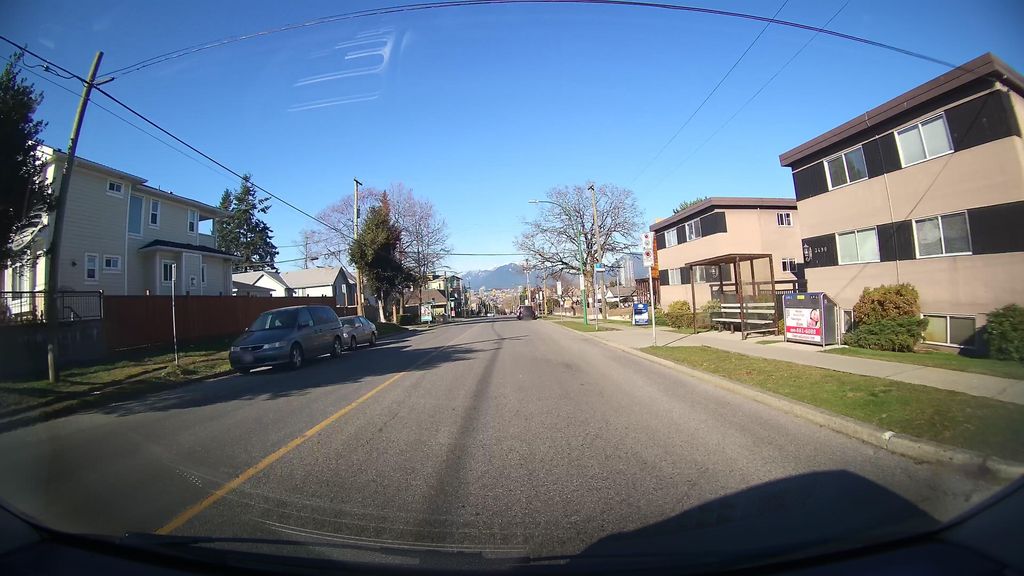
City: vancouver